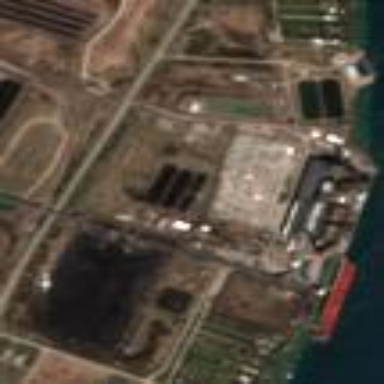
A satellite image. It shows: Industrial area with coal-powered plant.